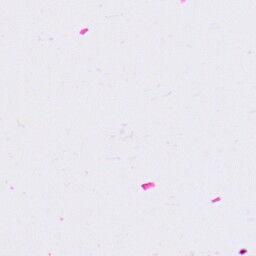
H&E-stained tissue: Lung